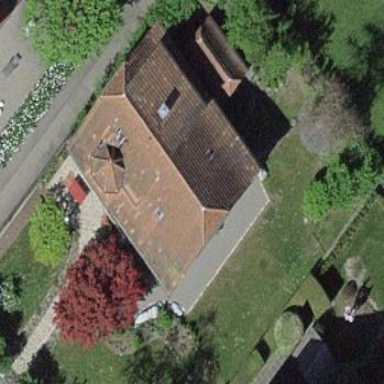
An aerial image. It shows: Building with half-hipped roof.